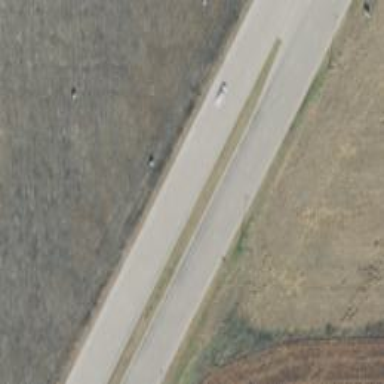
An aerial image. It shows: Primary highway.